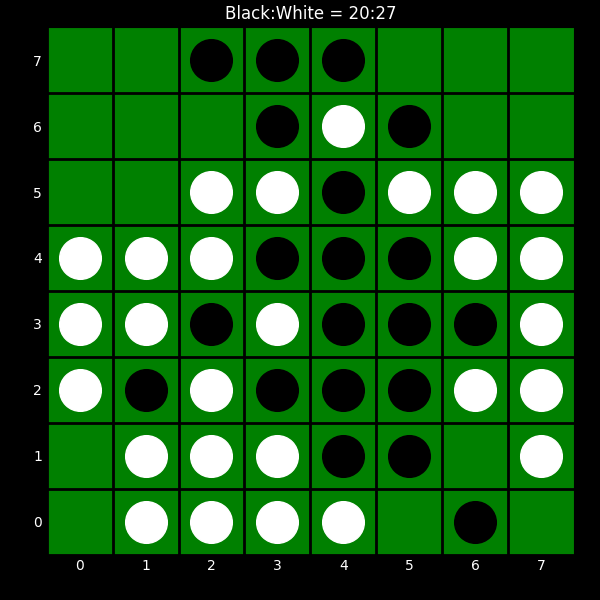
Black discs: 20
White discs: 27